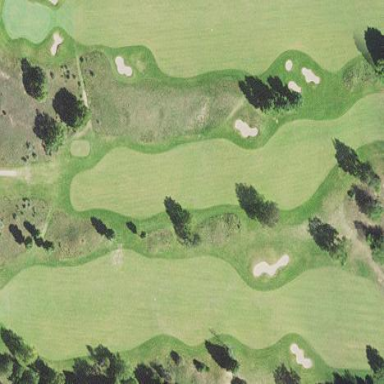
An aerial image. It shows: Golf fairway surrounded by grass.